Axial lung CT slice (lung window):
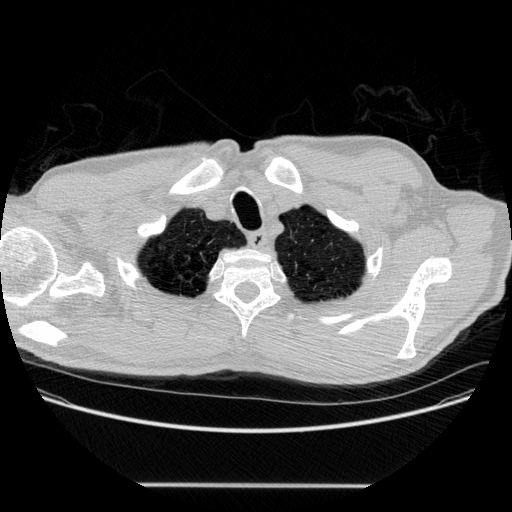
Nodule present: no